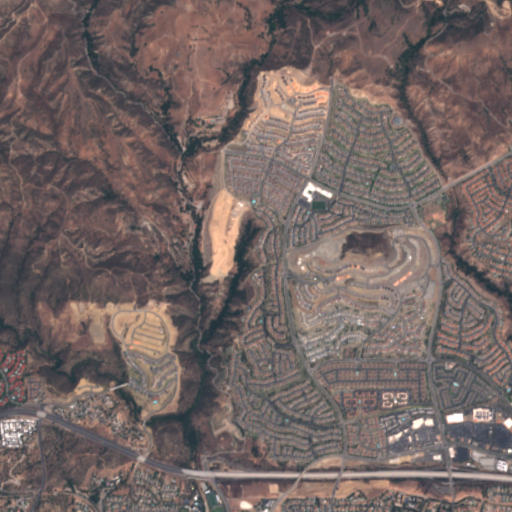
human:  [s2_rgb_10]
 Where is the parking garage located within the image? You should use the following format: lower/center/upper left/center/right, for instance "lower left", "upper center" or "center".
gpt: The parking garage is located in the lower right of the image.
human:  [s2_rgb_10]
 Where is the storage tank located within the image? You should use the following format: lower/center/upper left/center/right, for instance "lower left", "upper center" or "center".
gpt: The storage tank is located in the lower center of the image.
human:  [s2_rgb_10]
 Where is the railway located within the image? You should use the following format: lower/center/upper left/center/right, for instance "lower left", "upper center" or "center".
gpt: The railway is located in the lower left of the image.
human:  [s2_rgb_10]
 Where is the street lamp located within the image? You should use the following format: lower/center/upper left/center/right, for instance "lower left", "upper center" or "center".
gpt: The street lamp is located in the lower left of the image.
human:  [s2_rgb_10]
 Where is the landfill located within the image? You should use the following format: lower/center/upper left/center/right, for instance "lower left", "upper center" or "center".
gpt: There is no landfill in the image.